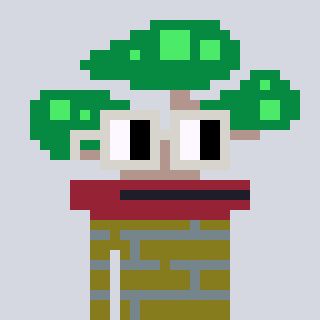
a pixel art character with square light gray glasses, a bonsai-shaped head and a gunk-colored body on a cool background